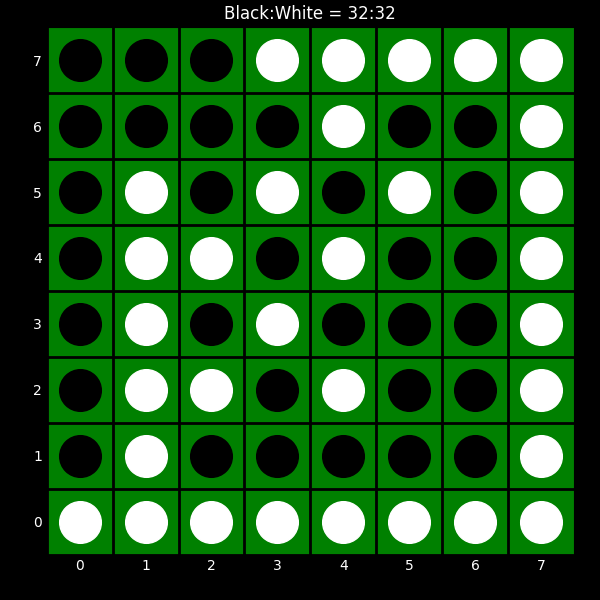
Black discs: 32
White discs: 32